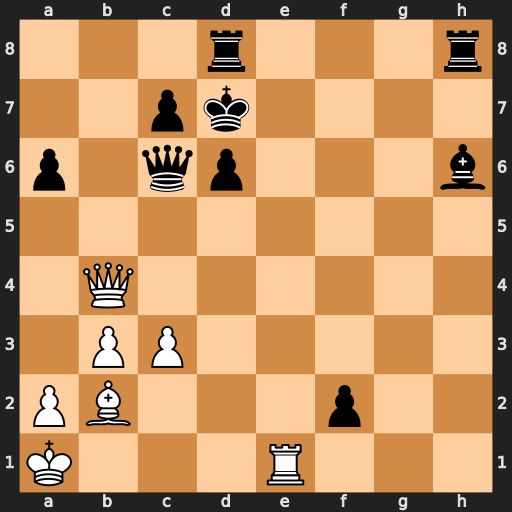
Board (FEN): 3r3r/2pk4/p1qp3b/8/1Q6/1PP5/PB3p2/K3R3
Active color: w
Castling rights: -
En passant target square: -
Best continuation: Qg4#